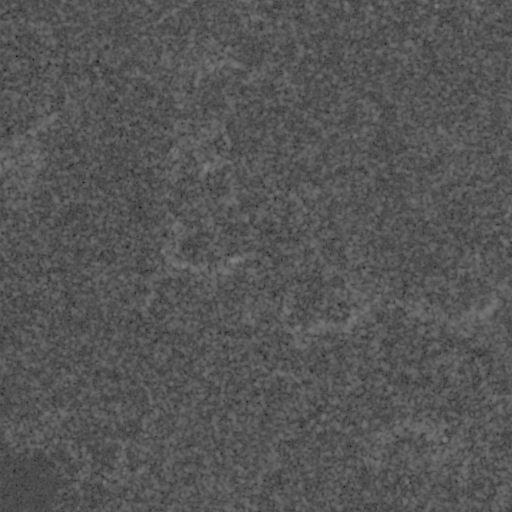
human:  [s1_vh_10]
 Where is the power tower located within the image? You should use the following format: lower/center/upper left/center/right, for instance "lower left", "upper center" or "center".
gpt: The power tower is located in the upper right of the image.
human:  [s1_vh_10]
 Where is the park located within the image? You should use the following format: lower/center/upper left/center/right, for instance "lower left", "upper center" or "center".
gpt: There is no park in the image.

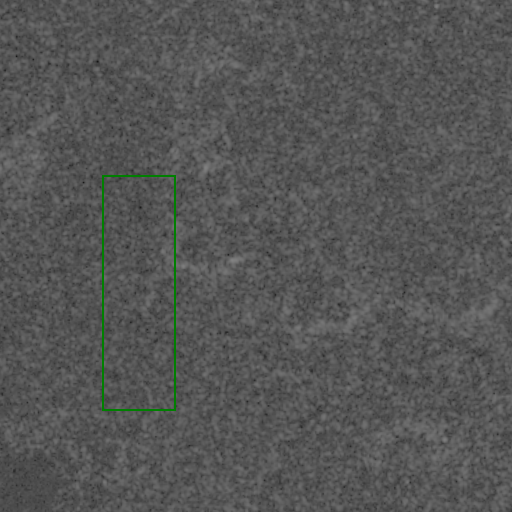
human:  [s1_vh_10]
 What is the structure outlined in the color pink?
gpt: There is no pink outline.
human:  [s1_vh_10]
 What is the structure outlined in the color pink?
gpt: There is no structure outlined in pink.